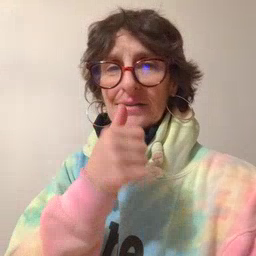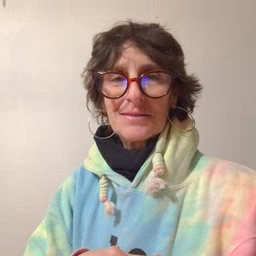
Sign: nuts